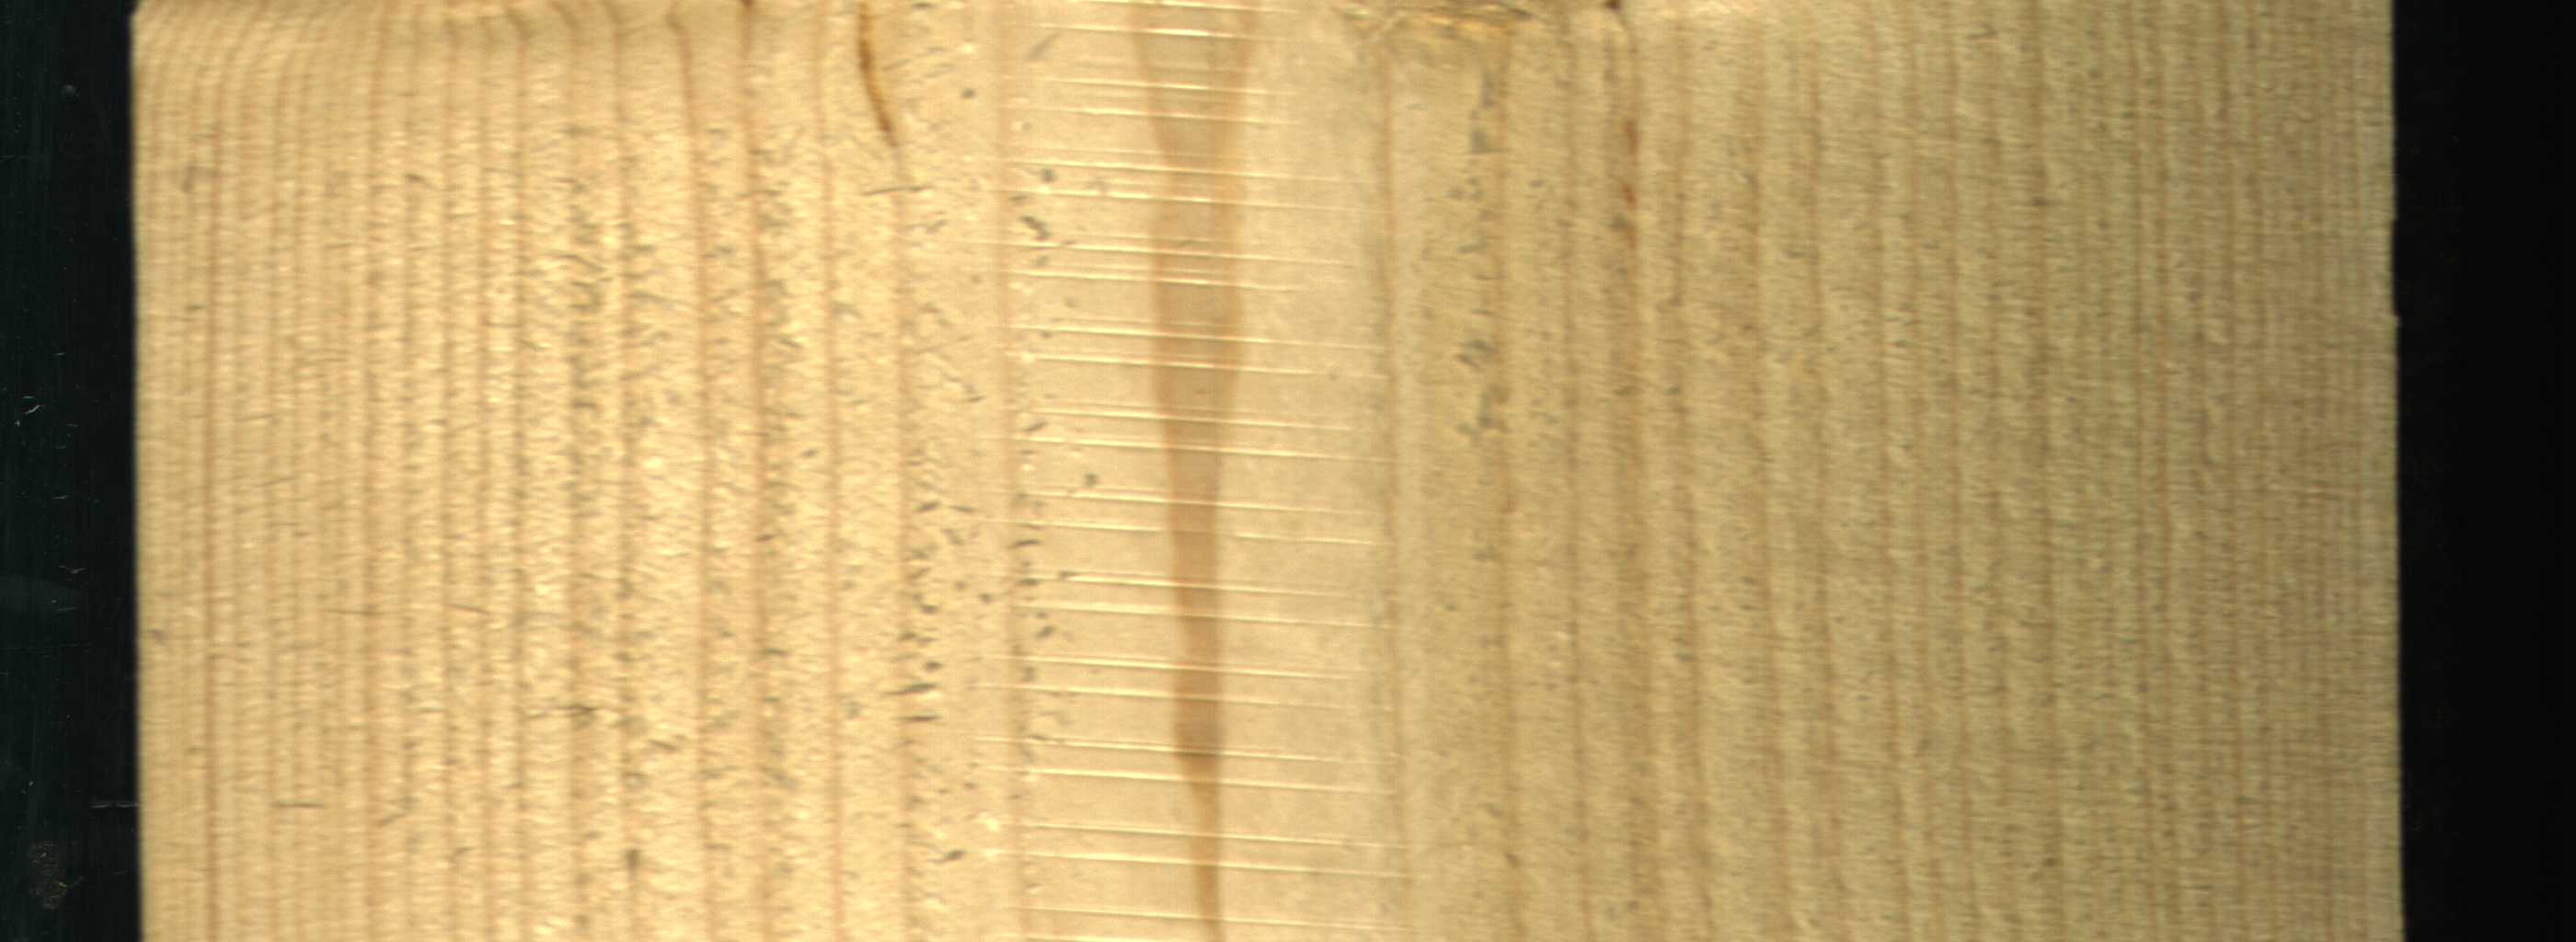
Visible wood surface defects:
resin